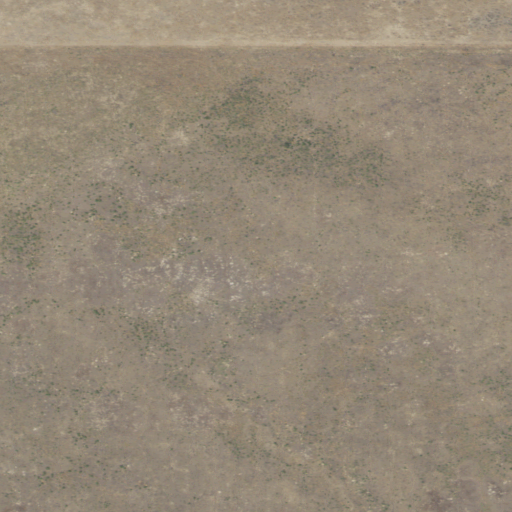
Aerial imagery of plain(s) in Oregon named Big Sage Flats containing cultivated crops, grassland, and shrub